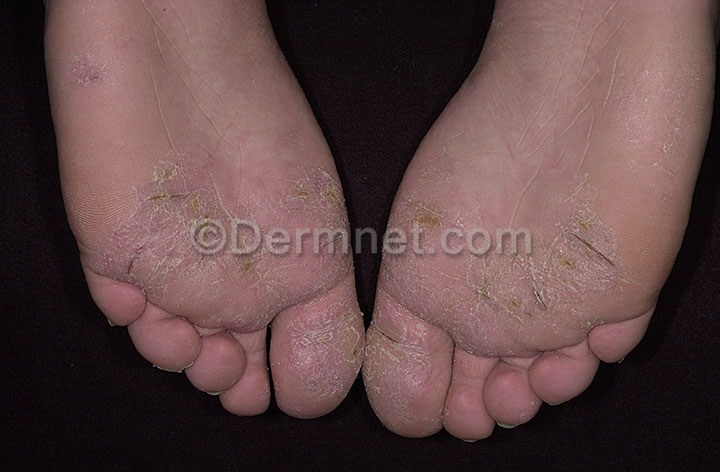
Disease: Eczema Photos